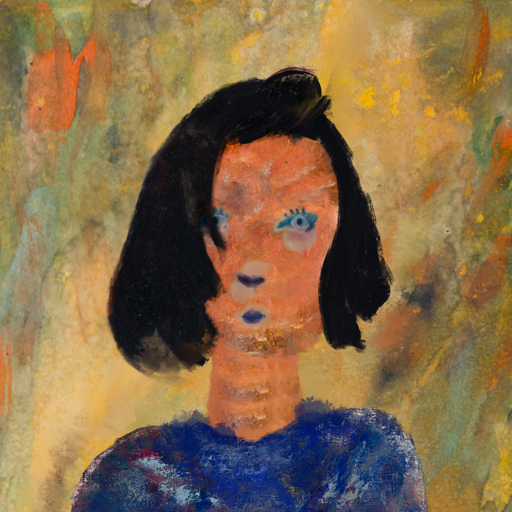
Background: Comrade, Head And Neck Front: Boggyland, Face Front: Hill_Girl, Bust: Irani, Hair Front: Mosgoul, Head Accessory: Blank, Second Necklace: Blank, Necklace: Blank, Baby: Blank